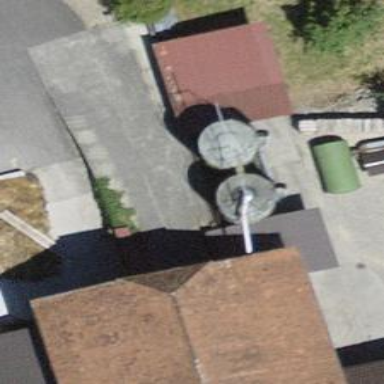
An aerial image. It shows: Silo.